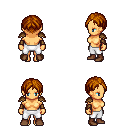
a pixel art fantasy rpg character, female body template, human, tanned skin, leather shoulder armor, white pants, brunette parted hairstyle, leather bracers, brown shoes, four views (front, back, left, right), 2x2 character sprite sheet, small pixel art, hard edges, no anti-aliasing